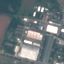
Land use / land cover: Industrial